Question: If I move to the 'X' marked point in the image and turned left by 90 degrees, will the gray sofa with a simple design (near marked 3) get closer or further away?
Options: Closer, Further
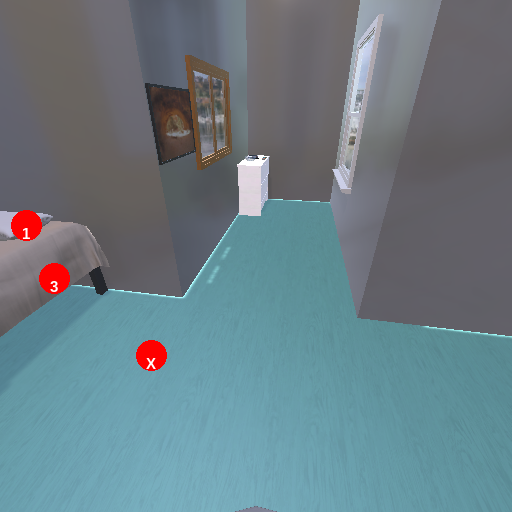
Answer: Closer